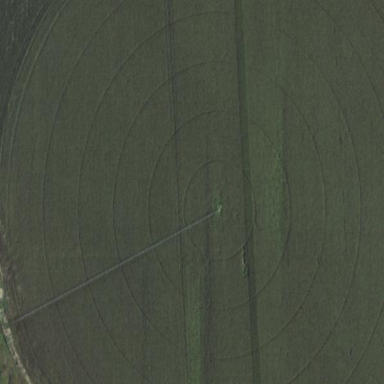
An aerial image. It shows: Farmland with pivot irrigation system.